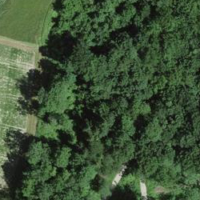
EUNIS habitat code: 44
Species observed at this site:
Allium ursinum